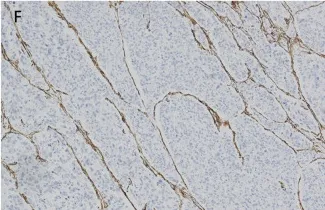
Hematoxylin and eosin (H&E) staining and immunohistochemical analyses of the resected tumor. Are negative for. SMA.
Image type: pathology (immunostaining)